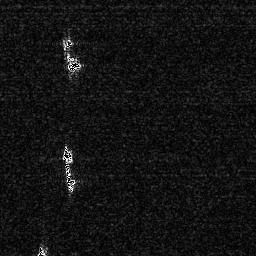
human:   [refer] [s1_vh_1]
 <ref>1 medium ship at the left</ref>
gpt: <box>[[23, 55, 29, 75, 0]]</box>